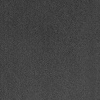
Atmospheric dust classification: dusty